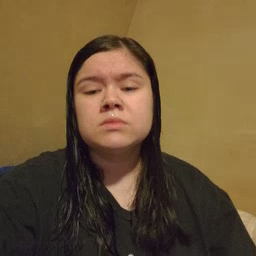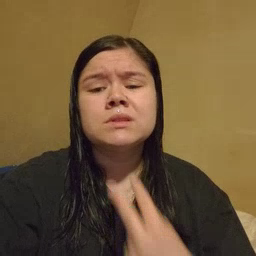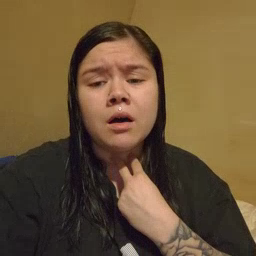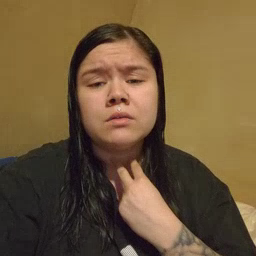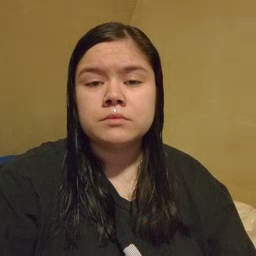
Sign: stuck